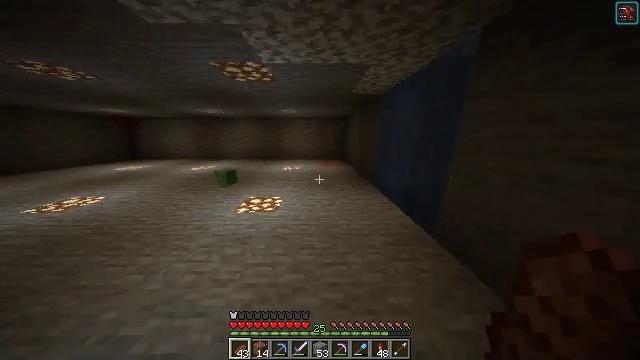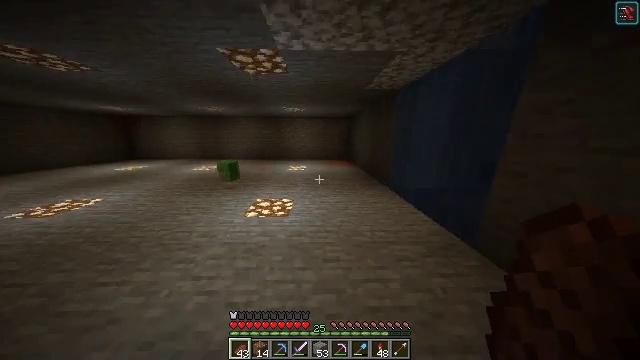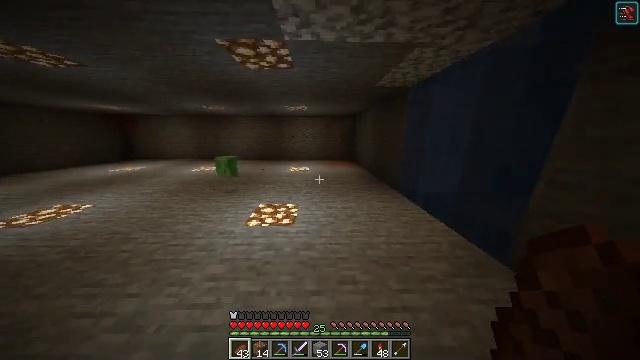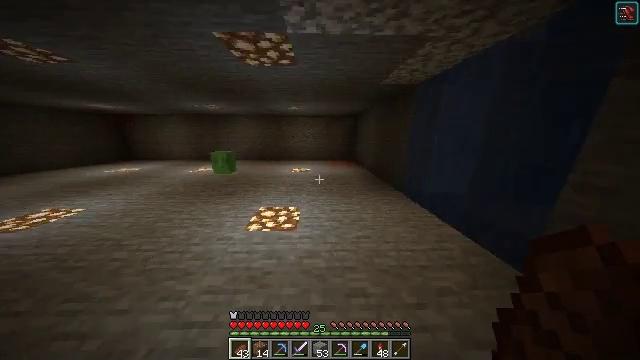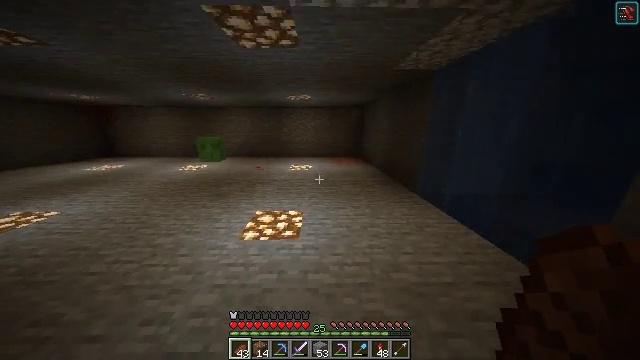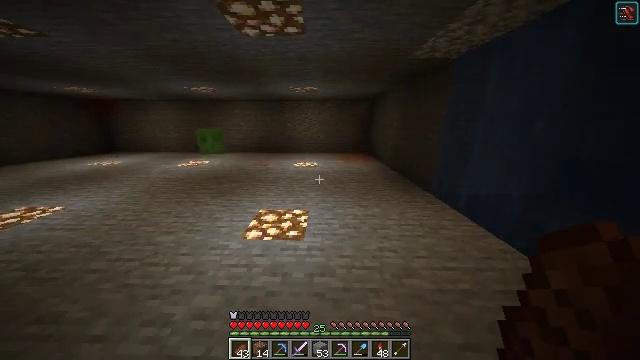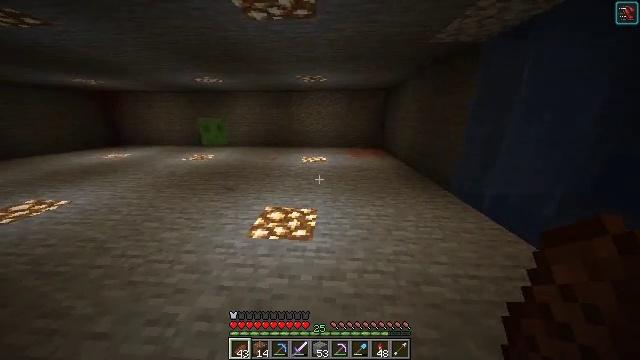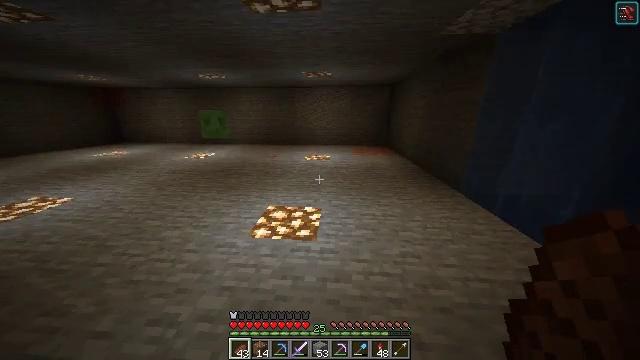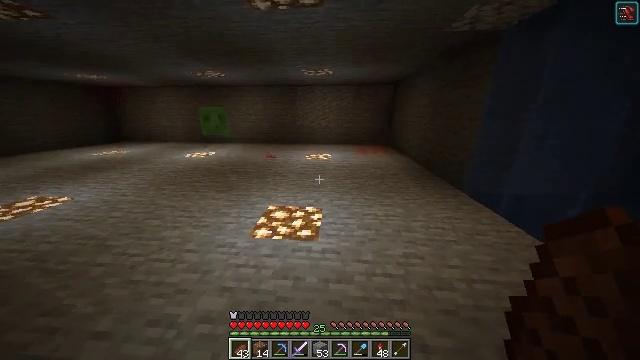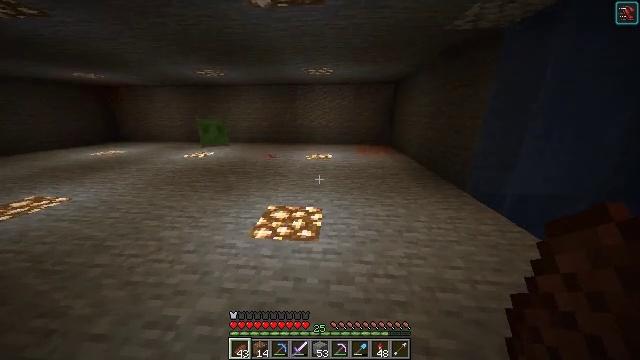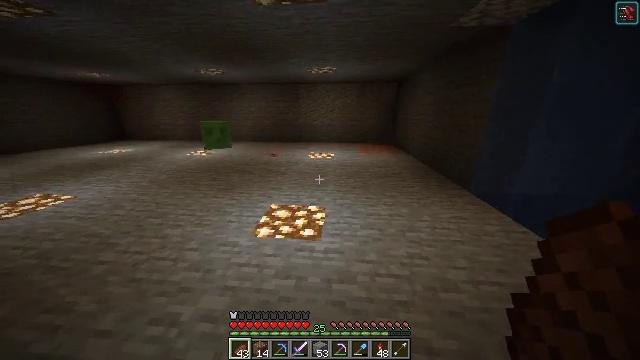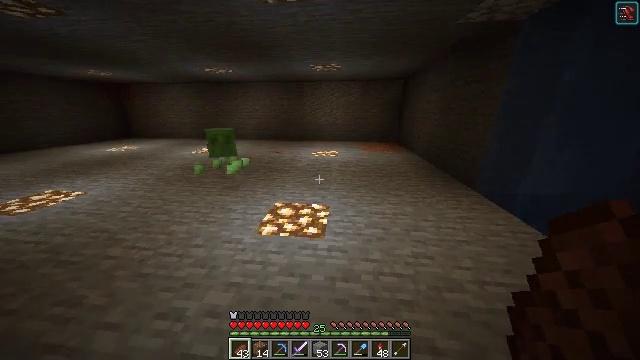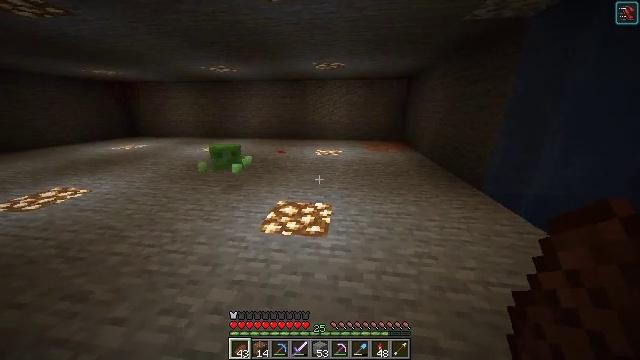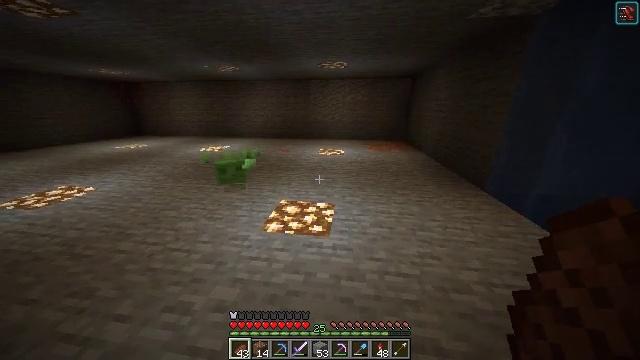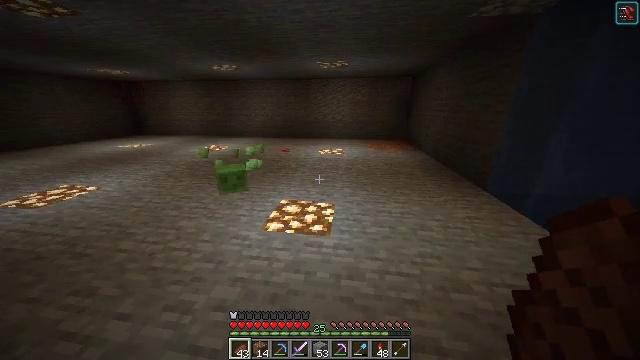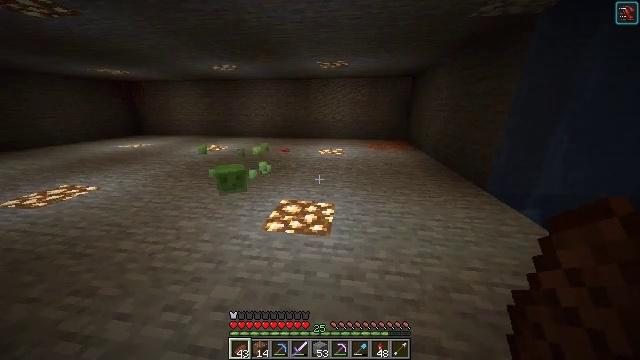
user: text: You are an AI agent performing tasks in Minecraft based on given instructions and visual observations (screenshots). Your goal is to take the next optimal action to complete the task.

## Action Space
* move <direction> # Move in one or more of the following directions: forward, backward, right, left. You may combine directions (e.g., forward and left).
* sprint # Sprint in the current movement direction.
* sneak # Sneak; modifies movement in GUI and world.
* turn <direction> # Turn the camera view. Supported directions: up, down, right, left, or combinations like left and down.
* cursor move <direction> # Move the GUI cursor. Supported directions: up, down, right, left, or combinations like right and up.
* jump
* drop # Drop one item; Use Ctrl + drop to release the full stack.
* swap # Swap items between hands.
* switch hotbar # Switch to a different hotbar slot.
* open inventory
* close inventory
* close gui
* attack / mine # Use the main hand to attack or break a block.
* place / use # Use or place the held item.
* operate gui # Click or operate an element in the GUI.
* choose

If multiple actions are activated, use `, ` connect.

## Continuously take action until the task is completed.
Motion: motion action
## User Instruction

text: Kill enemies.
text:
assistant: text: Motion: move forward and move left
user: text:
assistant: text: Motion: move forward
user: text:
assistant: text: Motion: no_op
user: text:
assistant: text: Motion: no_op
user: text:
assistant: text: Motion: turn left
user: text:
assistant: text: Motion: turn left and down
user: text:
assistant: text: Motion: turn left
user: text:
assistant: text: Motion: no_op
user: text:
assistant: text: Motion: no_op
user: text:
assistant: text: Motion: no_op
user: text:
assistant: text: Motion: turn left
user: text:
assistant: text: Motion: no_op
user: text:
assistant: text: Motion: no_op
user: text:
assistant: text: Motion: no_op
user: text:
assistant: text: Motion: no_op
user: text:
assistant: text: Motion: no_op
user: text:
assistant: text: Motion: no_op
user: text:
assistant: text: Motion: no_op
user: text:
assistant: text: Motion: no_op
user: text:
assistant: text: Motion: no_op
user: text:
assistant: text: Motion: no_op
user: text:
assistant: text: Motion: no_op
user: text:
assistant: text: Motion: no_op
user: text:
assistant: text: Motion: no_op
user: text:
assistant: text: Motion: no_op
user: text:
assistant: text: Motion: no_op
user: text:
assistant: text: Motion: no_op
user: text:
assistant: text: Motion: no_op
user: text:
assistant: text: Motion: no_op
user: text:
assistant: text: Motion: no_op